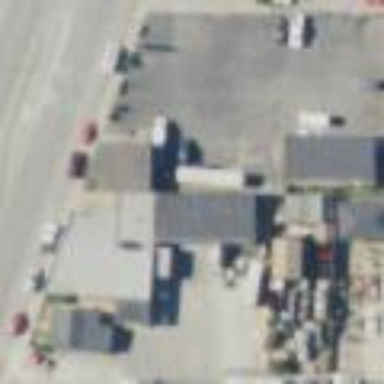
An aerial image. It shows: Retail area.